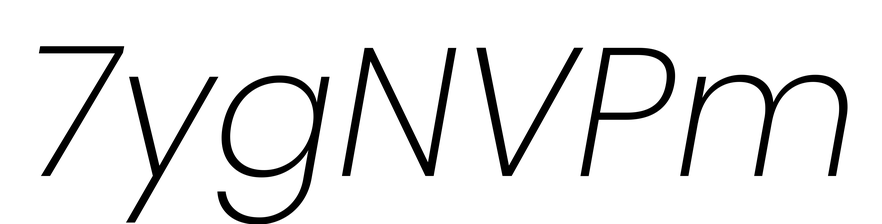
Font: Poppins-ExtraLightItalic